Question: I am one step away from finishing up a report in Crystal 2008. I have included a snapshot of the report below. For some reason I cannot get the formula in the yellow column to calculate correctly. I am trying to divide the value of Net A for each main data source/year into the yearly Total of Net A to get the % of Data for each Main Data Source. Net A is pulling from a field in access and the total of Net A is a running total based on a current Run Date using formula '({HNT_End_To_End_Data.REPT_YYMM} = cStr(currentdate,'yyMM')' in the evaluate section of the running total and the field is reset on each change of Year.
The formula in the yellow column is currently '({HNT_End_To_End_Data.Net_A}/Sum ({HNT_End_To_End_Data.Net_A}))*100' and is showing values that are like it's doing NetA divided into the grand total of Net A of all 3 years (3,727,560/108,666,439) rather than the dividing into individual year (3,727,560/34,981,163). I'm attempting to get the formula to divide each Main Data Source for each year into the yearly Net A total.
I've tried doing many different formulas and have had no luck, so would appreciate any suggestions anyone might have.

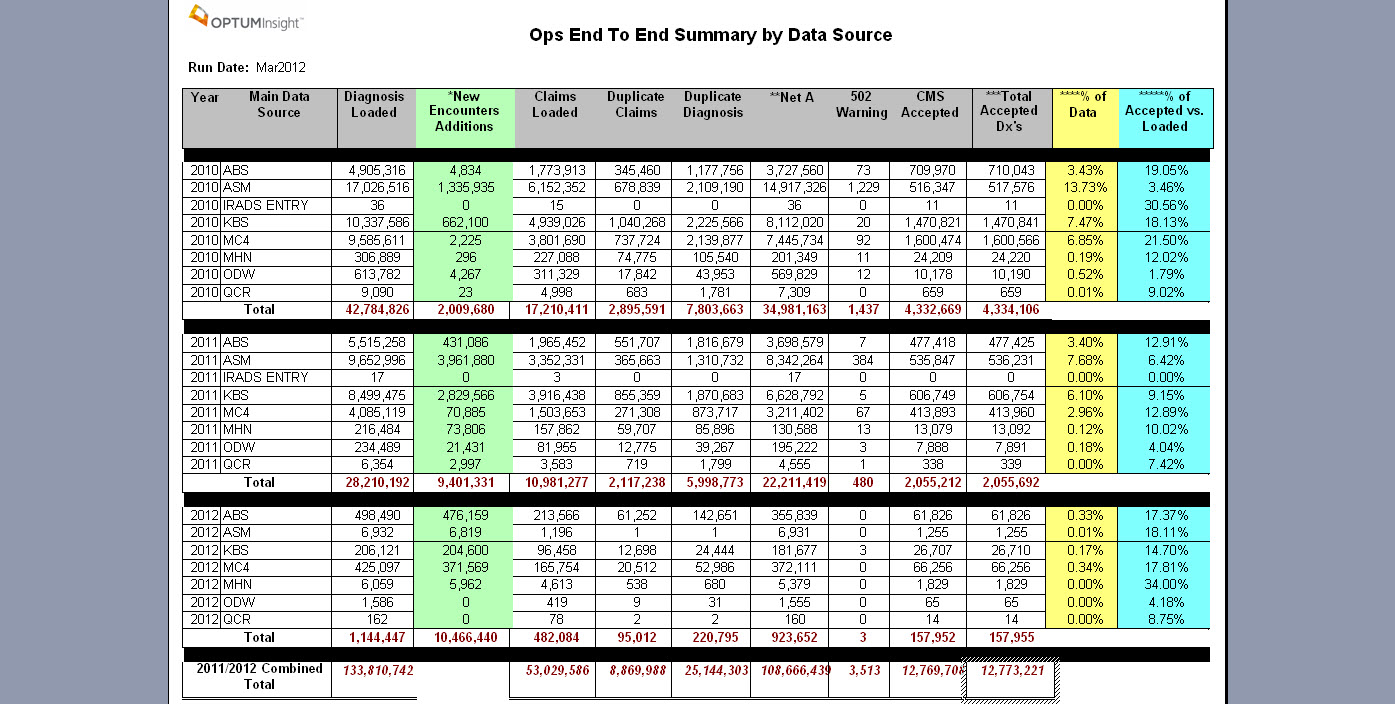
Answer: Do you have a group on 'year({sometable.somedate})'? You need to add that group into your aggregate (sum) function:
'''
(
{HNT_End_To_End_Data.Net_A}
/
Sum({HNT_End_To_End_Data.Net_A}, year({sometable.somedate}))
) * 100
'''
: After reviewing the report I can see you are using a conditional formula '{HNT_End_To_End_Data.REPT_YYMM} <> cStr(currentdate,'yyMM')' to suppress the detail section. So 'SUM({HNT_End_To_End_Data.Net_A},{HNT_End_To_End_Data.SERVICE_THRU_YEAR})' is actually including the records which aren't being displayed. You have a number of ways to get around this. The simplest is probably to create a new formula for net_a:
'''
if {HNT_End_To_End_Data.REPT_YYMM} <> cStr(currentdate,'yyMM') then
{HNT_End_To_End_Data.Net_A}
else
0;
'''
You can then do:
'''
(
{HNT_End_To_End_Data.Net_A}
/
Sum({@net_a}, year({sometable.somedate}))
) * 100
'''